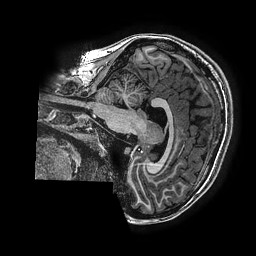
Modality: T1w
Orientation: sagittal
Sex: female
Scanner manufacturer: ge
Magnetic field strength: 3 T
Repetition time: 0.007644 s
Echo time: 0.003468 s